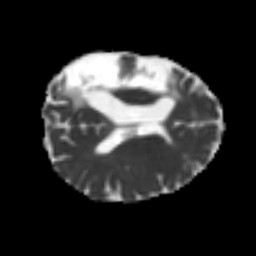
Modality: MD
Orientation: axial
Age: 39
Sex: female
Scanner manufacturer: siemens
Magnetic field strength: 3 T
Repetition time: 4.999 s
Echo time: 0.07946 s